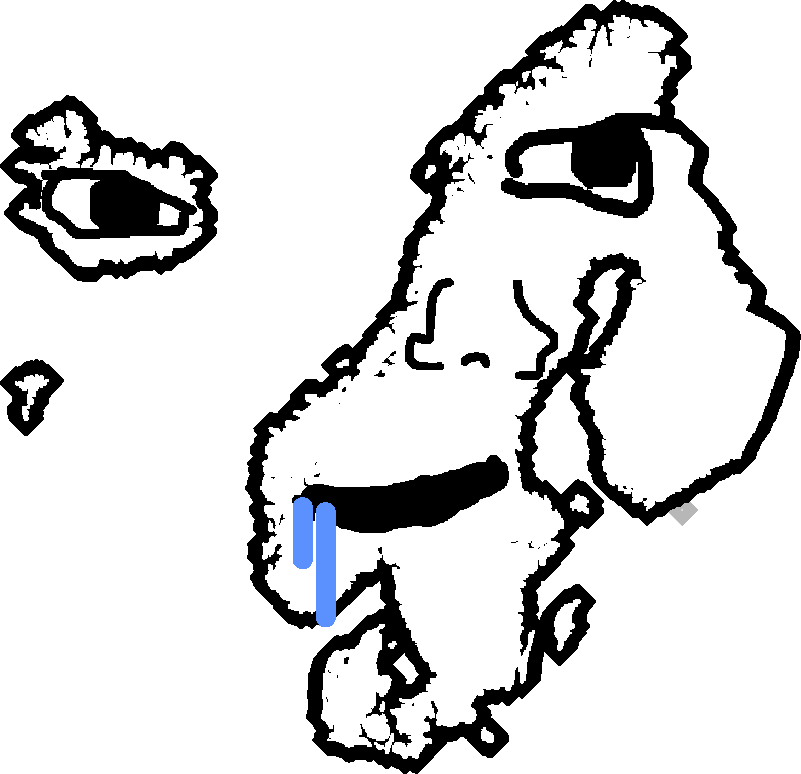
Label: 5_Brainlet